Question:
Hi everyone,
This is the problems i'm getting. What type of error is this? Is this a Browser issue? Is there any solution? any help would appreciated.
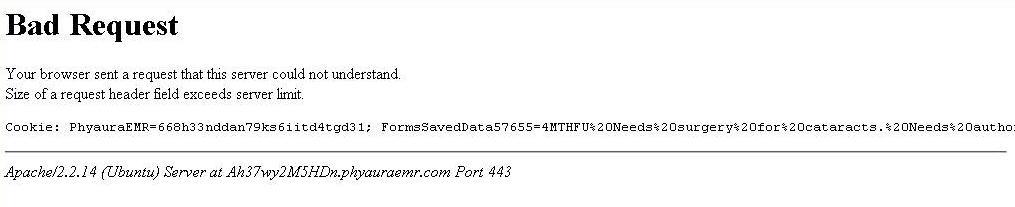
Answer: The error says:
> Size of a request header field exceeds server limit.
Then:
'Cookie: ...'
So, it means that the client is sending out too much data in the 'Cookie' header for the server to accept.
Found this: <URL>.